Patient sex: M
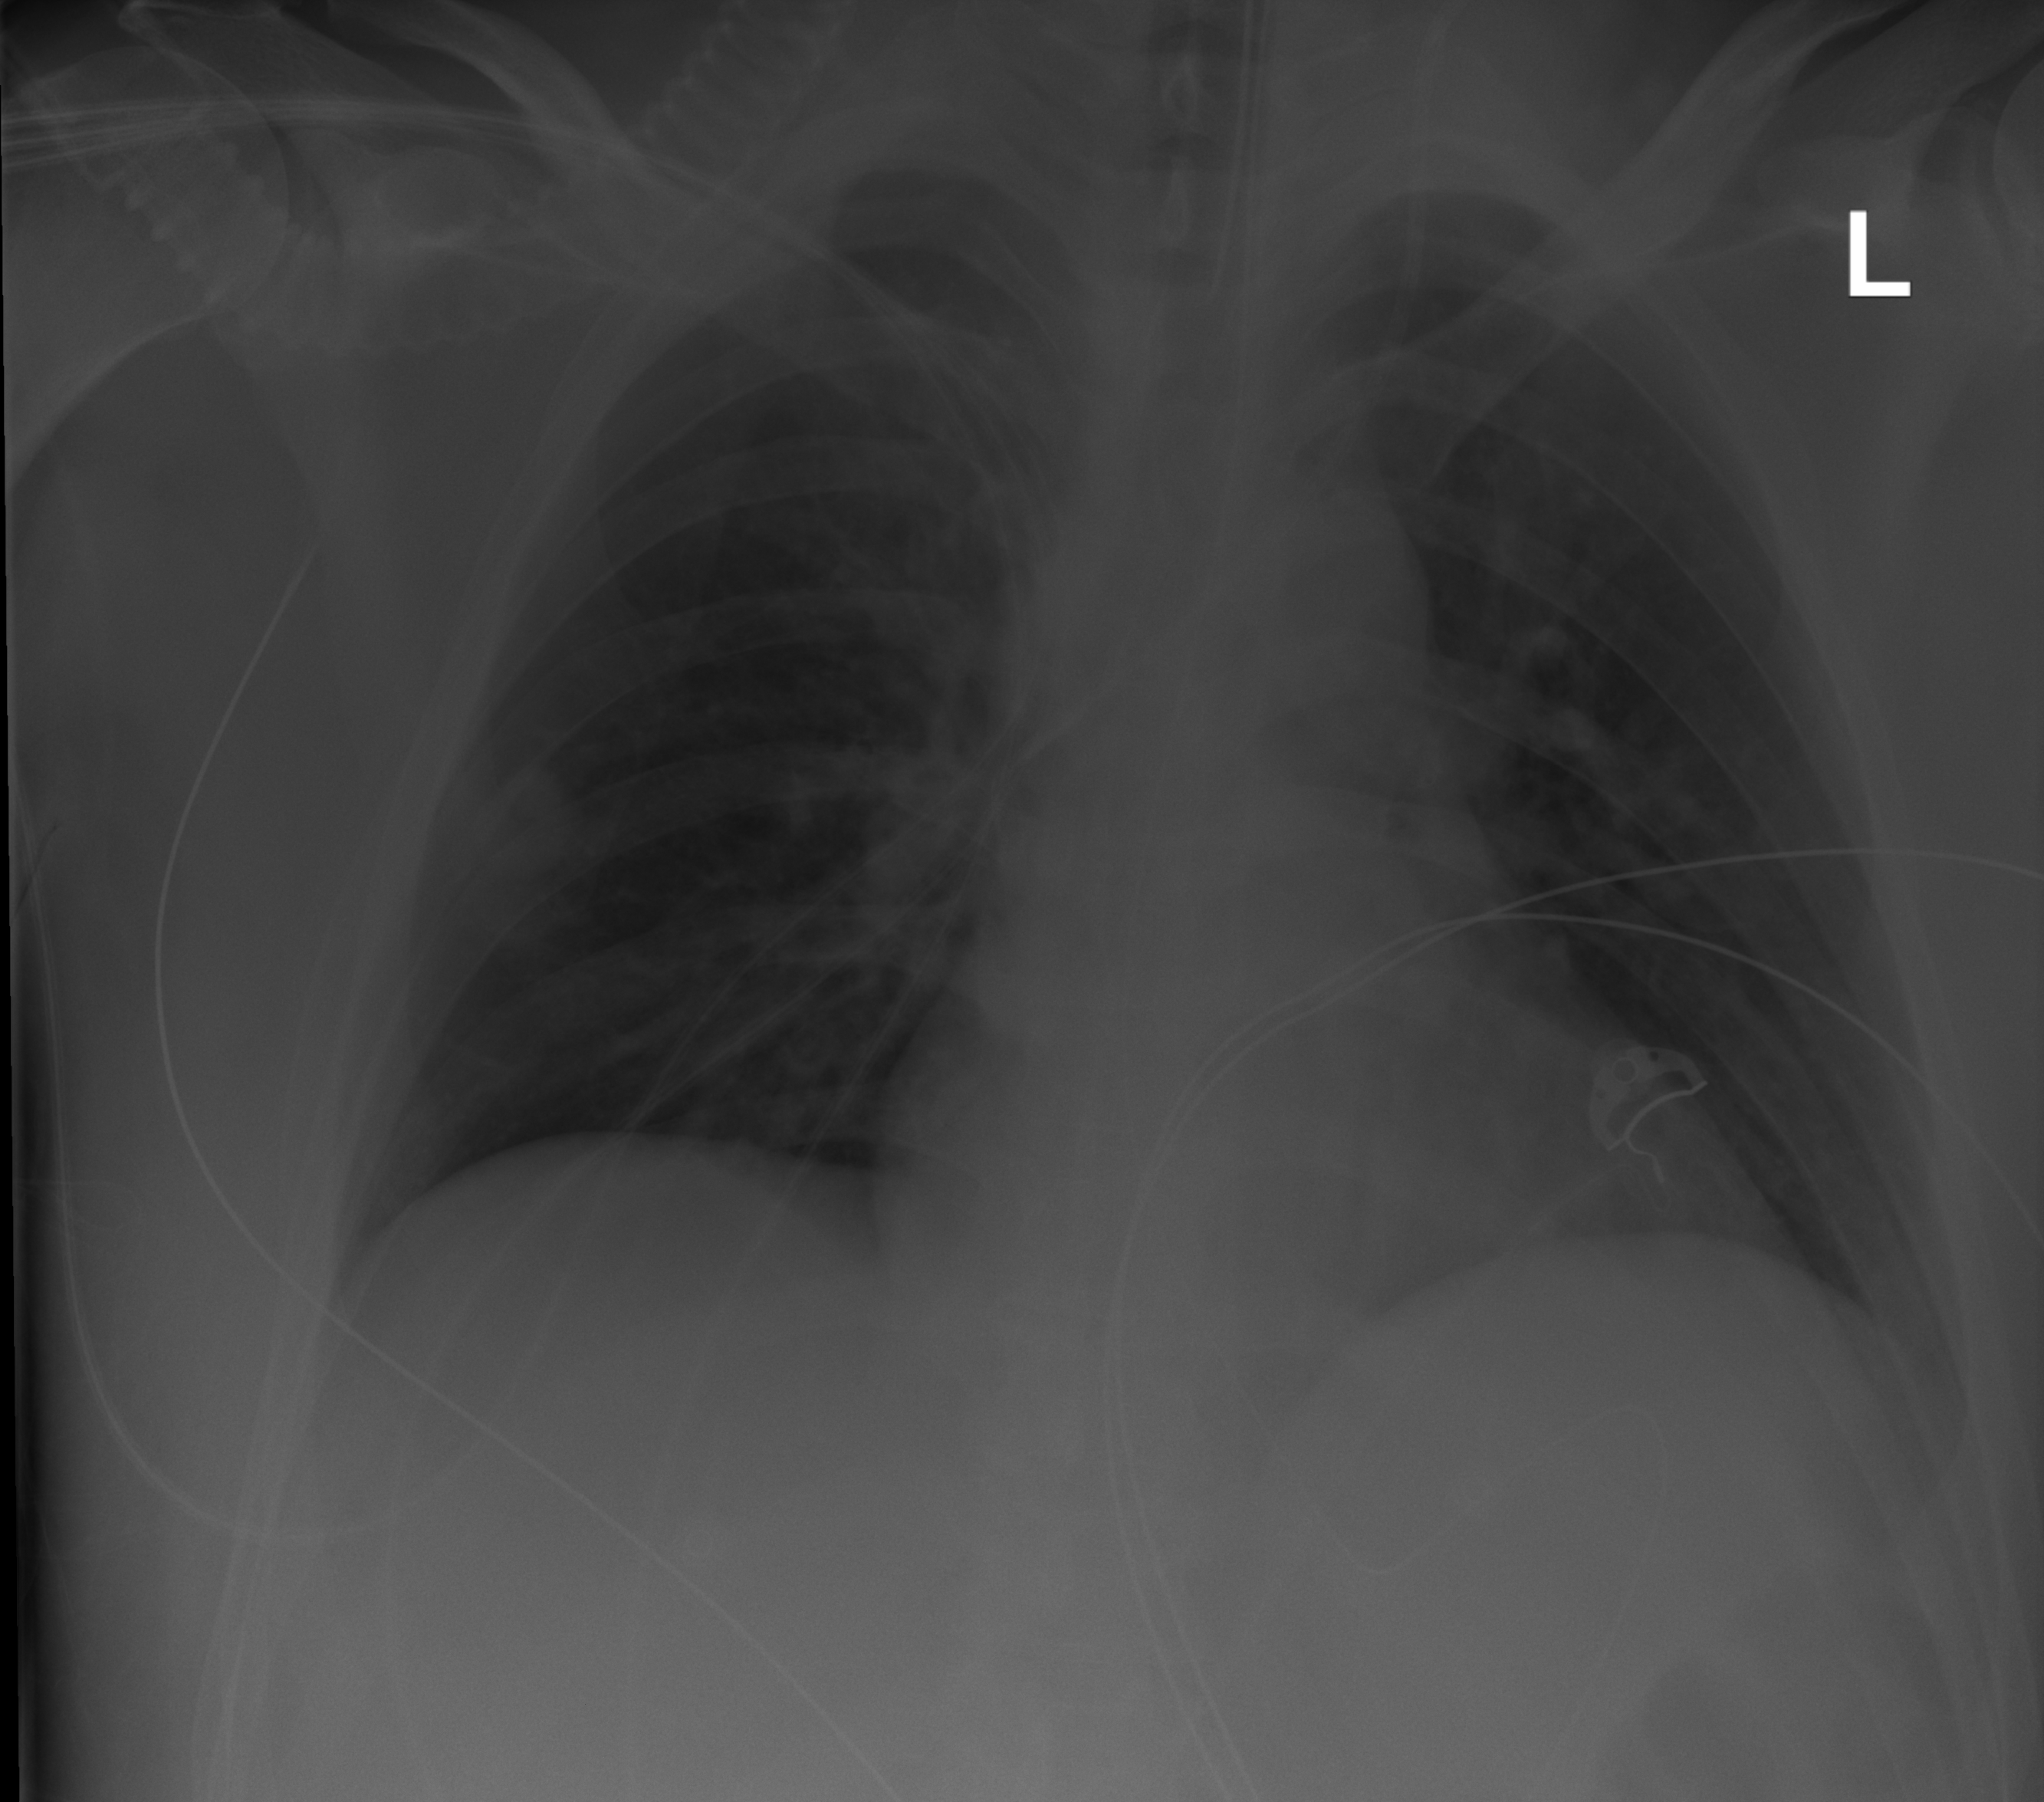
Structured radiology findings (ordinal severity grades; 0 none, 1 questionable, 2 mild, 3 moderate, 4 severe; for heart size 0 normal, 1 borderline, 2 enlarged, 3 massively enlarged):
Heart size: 0
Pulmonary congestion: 1
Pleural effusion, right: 0
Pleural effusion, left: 0
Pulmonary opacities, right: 0
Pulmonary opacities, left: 0
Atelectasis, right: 0
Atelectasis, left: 0